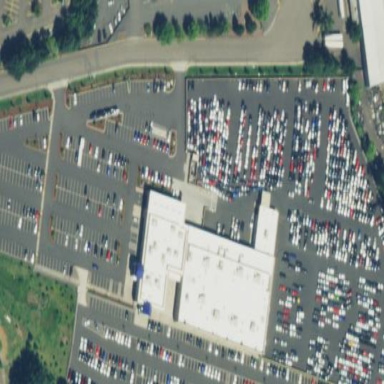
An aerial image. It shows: Building that houses car shop.